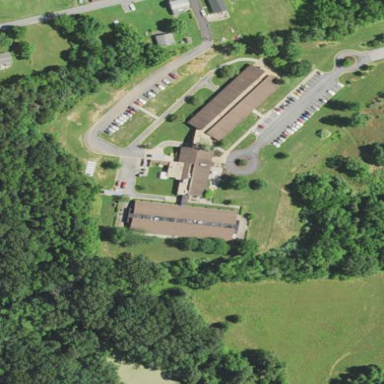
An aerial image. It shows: Nursing home building.